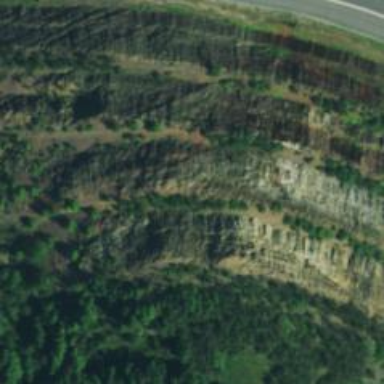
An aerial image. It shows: Natural cliff featuring geological outcrop.